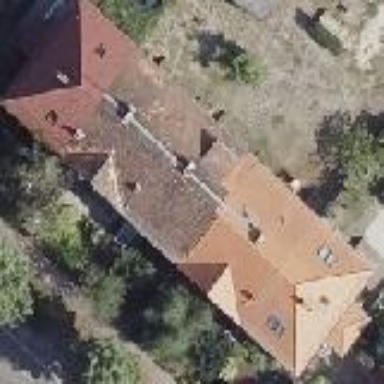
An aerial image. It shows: Hipped roof house.